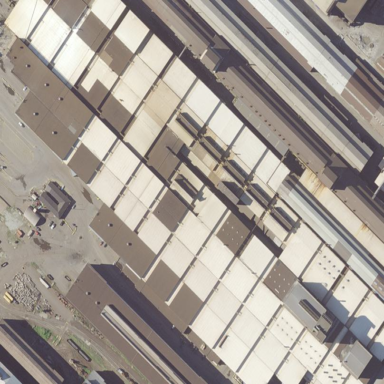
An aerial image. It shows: Industrial factory with distinct building part.